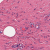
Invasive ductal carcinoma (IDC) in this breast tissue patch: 0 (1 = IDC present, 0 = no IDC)